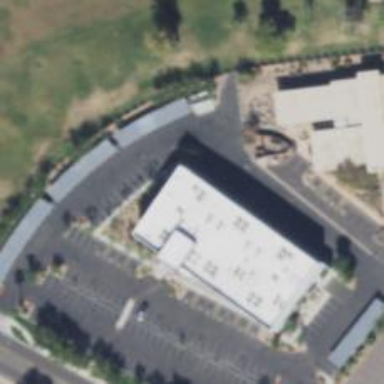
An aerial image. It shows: Healthcare clinic is depicted in the image.